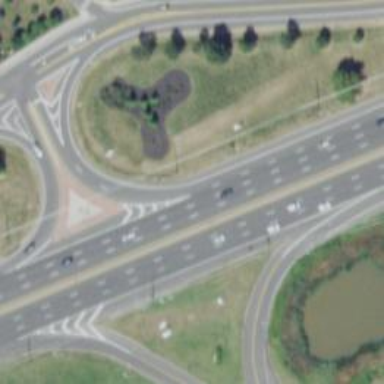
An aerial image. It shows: Trunk link road with asphalt surface.